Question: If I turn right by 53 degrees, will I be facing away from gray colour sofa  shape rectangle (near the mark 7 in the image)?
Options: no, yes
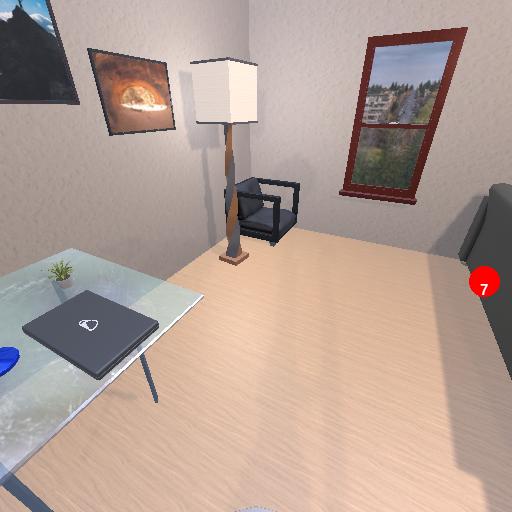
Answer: no